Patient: sex M, age 61
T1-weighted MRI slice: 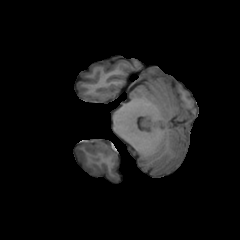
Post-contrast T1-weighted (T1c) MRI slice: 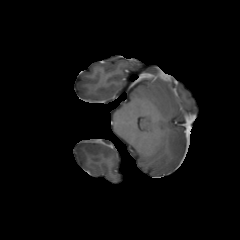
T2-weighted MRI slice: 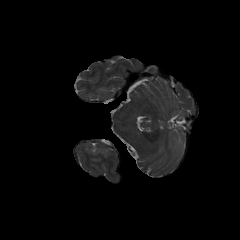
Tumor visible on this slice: no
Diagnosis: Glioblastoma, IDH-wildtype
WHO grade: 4